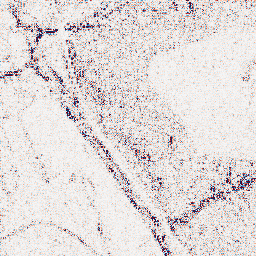
Category: wavelet
Decomposition family: wavelet_dwt
Decomposition parameters: wavelet: db4
level: 1
Upsampling method: sinc_hamming
Upsampling parameters: scale: 2
kernel_size: 16
Upsampling scale: 2